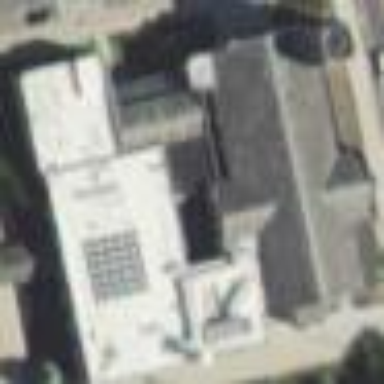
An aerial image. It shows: Church which is place of worship.